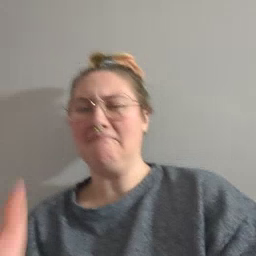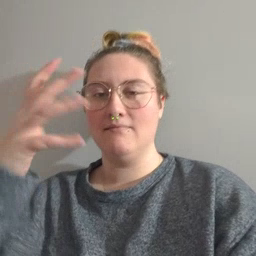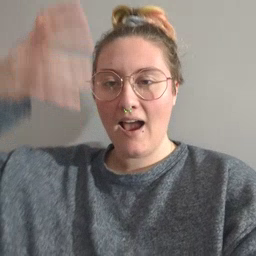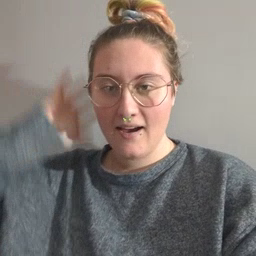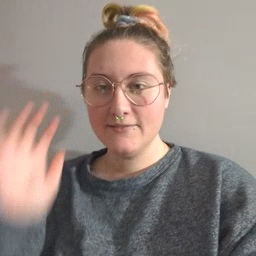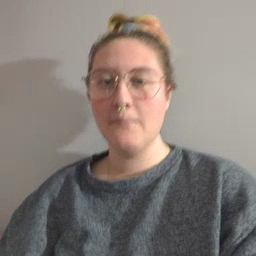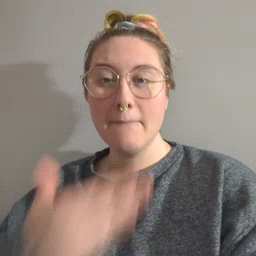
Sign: lion